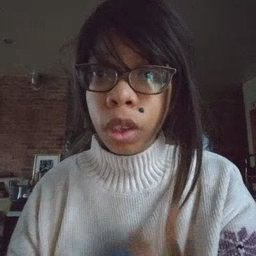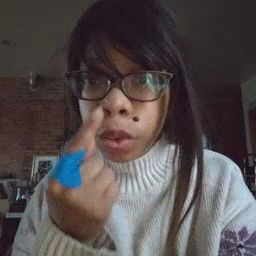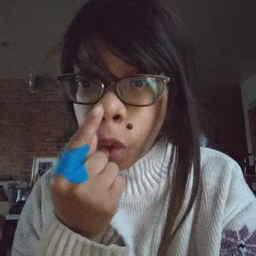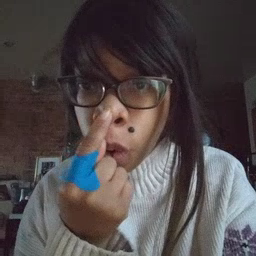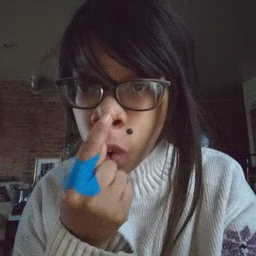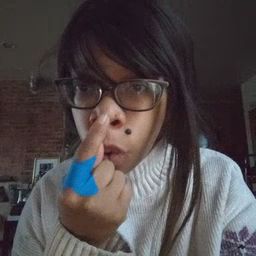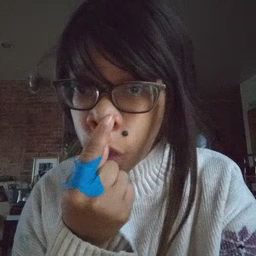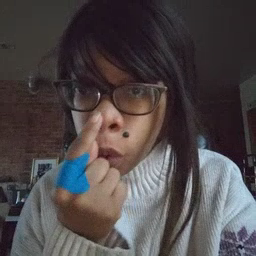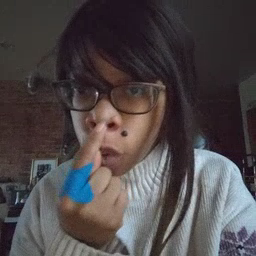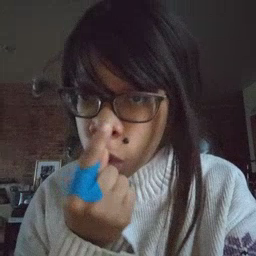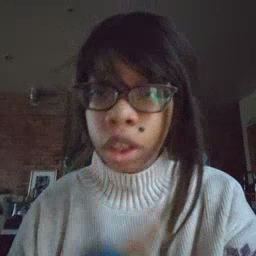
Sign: nose